Current action and preconditions to check: trajectory_clear

Your task: For each precondition in the list above, predict whether it will hold at this action.

Consider the current scene as observed from the mobile robot's camera, and analyze the predicted future states of all dynamic agents (e.g., people, animals, vehicles, or any moving entities) within the NEXT SECOND.

IMPORTANT: Only answer "very likely" if you are absolutely certain—based on strong, clear evidence—that a dynamic agent will violate the precondition in the predicted future state. Do NOT answer "very likely" for unlikely, ambiguous, or low-probability risks.

Ask yourself for each precondition: Is there a high probability, with clear and convincing evidence, that the predicted future states of any dynamic agent will interfere with the predicted future state of the currently executing action within the NEXT SECOND, causing that precondition to fail?

Assess the risk level based on these predictions. Use "likely" or "very likely" if motions create a clear risk of interference.

Use "neutral" or "improbable" if agents are nearby but their predicted paths are clearly diverging or non-conflicting.

Failure Risk Categories: "very improbable", "improbable", "neutral", "likely", "very likely"

Answer Format: Output ONLY the probability_of_failure value from these categories: "very improbable", "improbable", "neutral", "likely", "very likely"

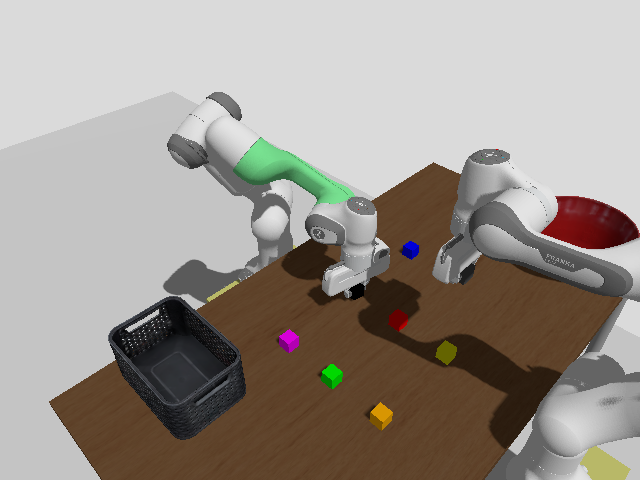

Answer: very improbable